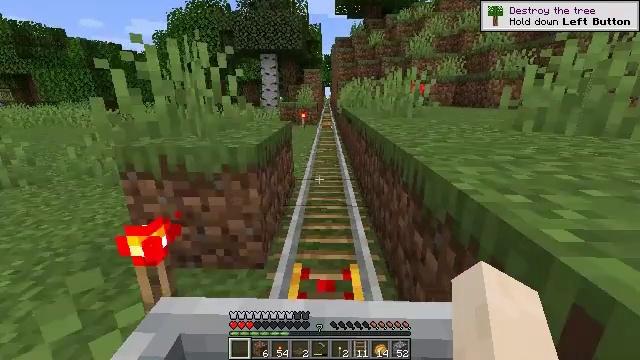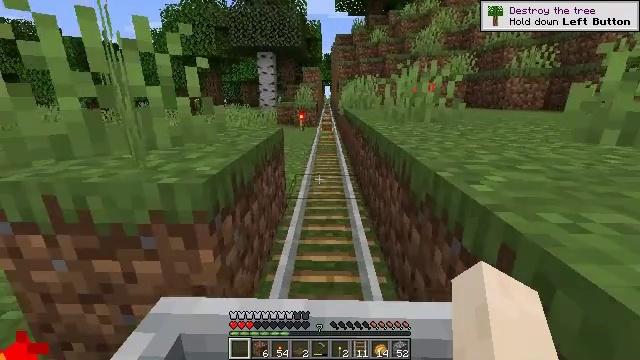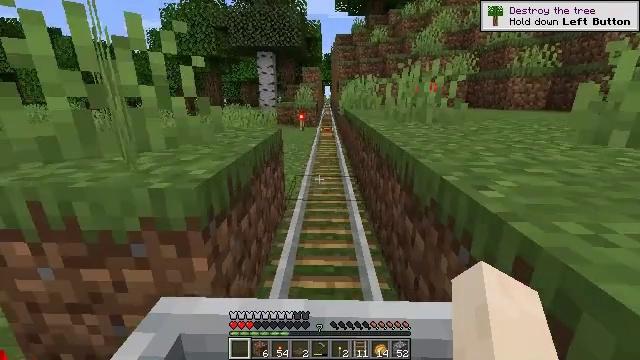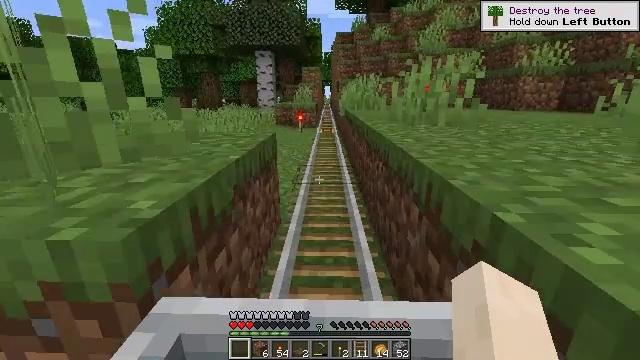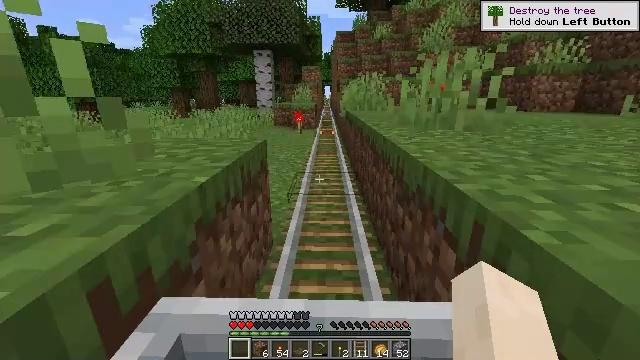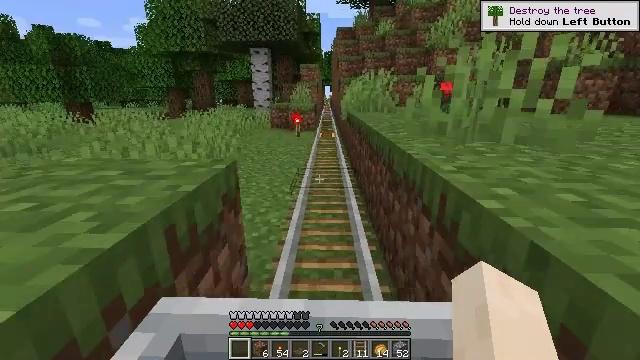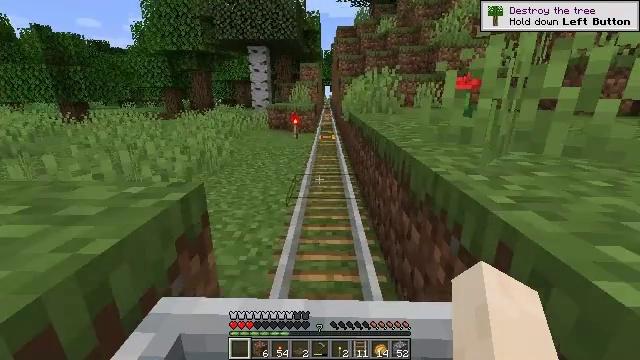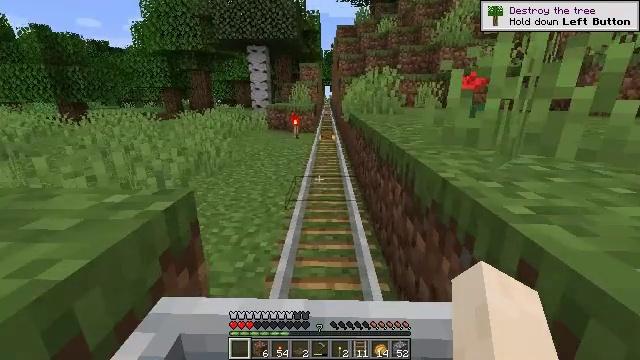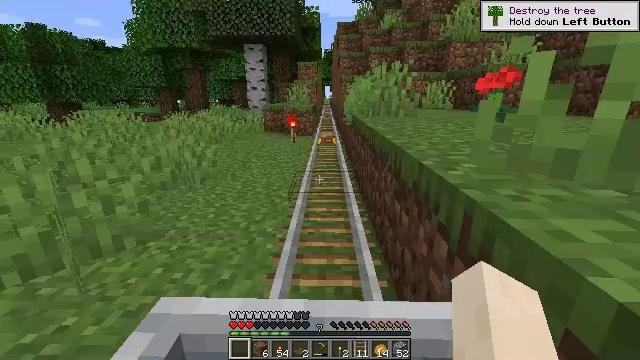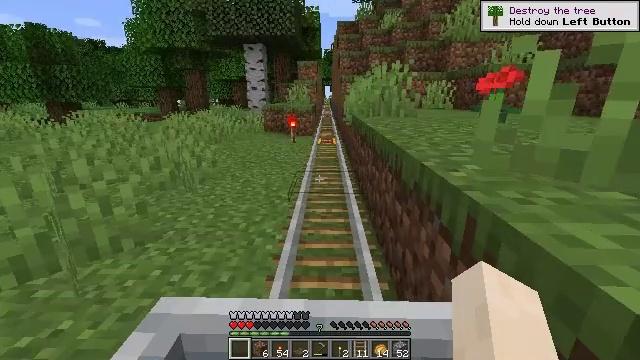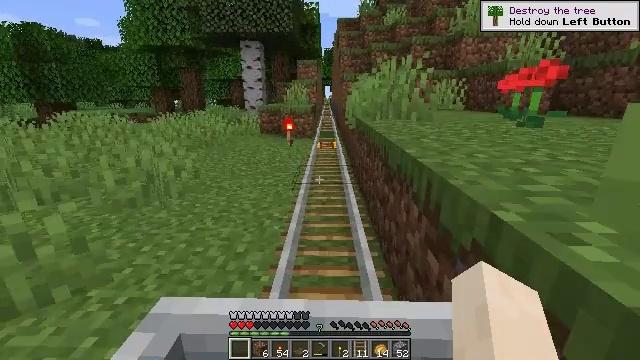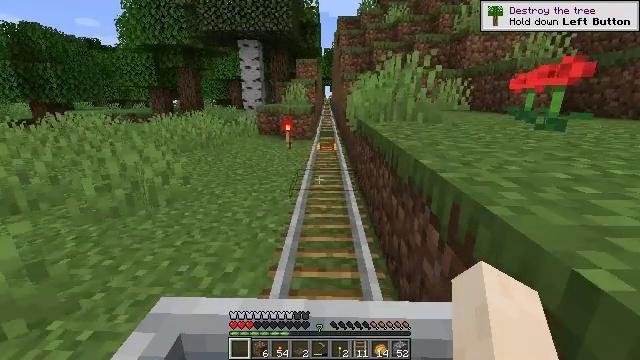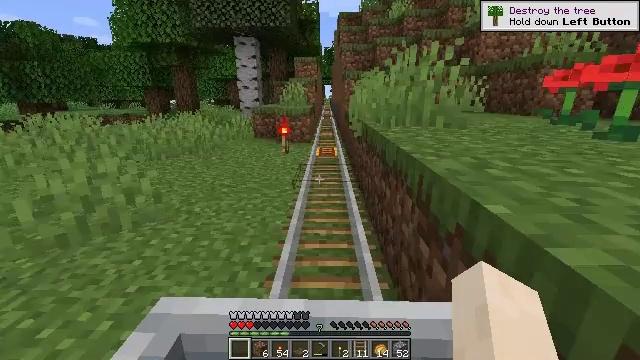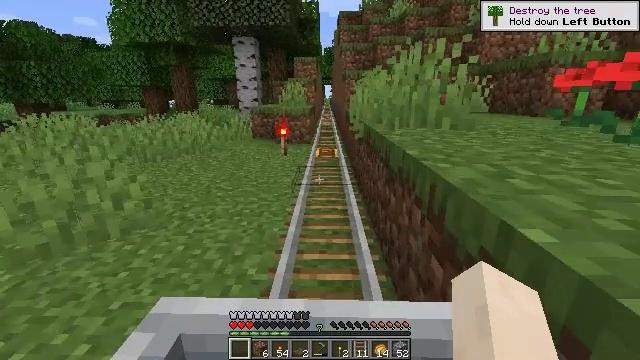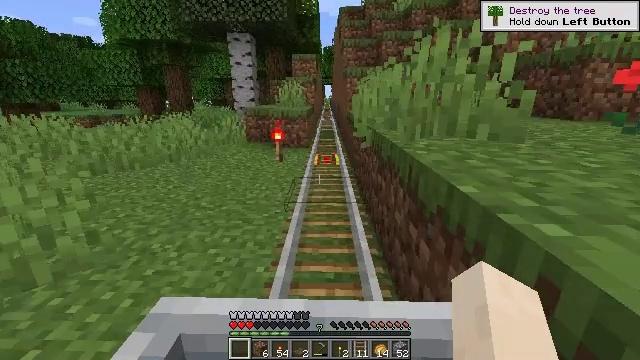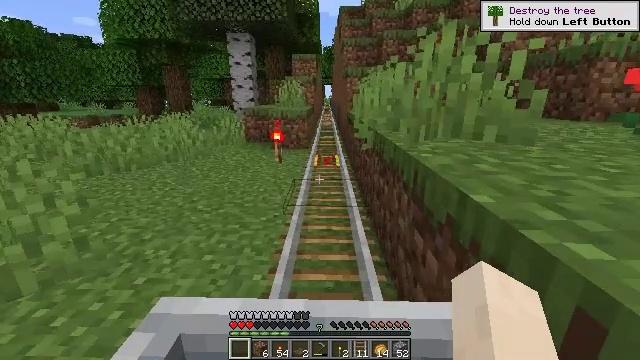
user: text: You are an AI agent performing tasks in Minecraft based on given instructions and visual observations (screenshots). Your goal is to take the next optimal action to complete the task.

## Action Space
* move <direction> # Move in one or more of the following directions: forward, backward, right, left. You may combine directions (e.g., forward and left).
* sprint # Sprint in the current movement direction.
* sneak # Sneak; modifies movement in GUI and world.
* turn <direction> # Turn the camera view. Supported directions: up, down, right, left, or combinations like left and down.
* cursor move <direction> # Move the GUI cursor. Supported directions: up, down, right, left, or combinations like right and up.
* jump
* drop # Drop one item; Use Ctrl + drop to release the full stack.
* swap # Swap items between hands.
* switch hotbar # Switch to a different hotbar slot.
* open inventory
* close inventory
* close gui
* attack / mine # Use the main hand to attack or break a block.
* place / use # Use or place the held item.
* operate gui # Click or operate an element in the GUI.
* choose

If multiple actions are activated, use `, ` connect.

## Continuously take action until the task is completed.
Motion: motion action
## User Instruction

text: Retrieve the torch.
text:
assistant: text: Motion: no_op
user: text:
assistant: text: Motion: no_op
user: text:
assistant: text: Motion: no_op
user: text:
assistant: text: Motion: no_op
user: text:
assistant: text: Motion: no_op
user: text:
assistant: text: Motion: no_op
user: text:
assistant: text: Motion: no_op
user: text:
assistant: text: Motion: no_op
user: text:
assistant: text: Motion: no_op
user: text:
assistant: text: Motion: no_op
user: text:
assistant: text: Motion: no_op
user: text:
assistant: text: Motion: no_op
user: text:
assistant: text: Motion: no_op
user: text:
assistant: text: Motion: no_op
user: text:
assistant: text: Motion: no_op
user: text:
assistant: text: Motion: no_op
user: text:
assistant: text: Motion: no_op
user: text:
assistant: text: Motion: no_op
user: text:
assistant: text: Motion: no_op
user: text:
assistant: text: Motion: no_op
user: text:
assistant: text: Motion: no_op
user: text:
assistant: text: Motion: no_op
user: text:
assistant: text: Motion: no_op
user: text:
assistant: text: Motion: no_op
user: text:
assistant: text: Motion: no_op
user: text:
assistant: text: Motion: no_op
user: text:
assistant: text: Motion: no_op
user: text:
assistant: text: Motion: no_op
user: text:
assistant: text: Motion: no_op
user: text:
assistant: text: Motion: no_op